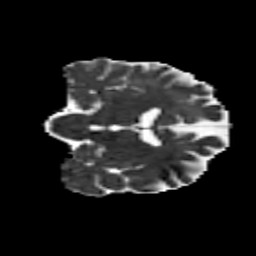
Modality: MD
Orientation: coronal
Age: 48
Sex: female
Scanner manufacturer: siemens
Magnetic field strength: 3 T
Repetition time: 8.6 s
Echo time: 0.095 s